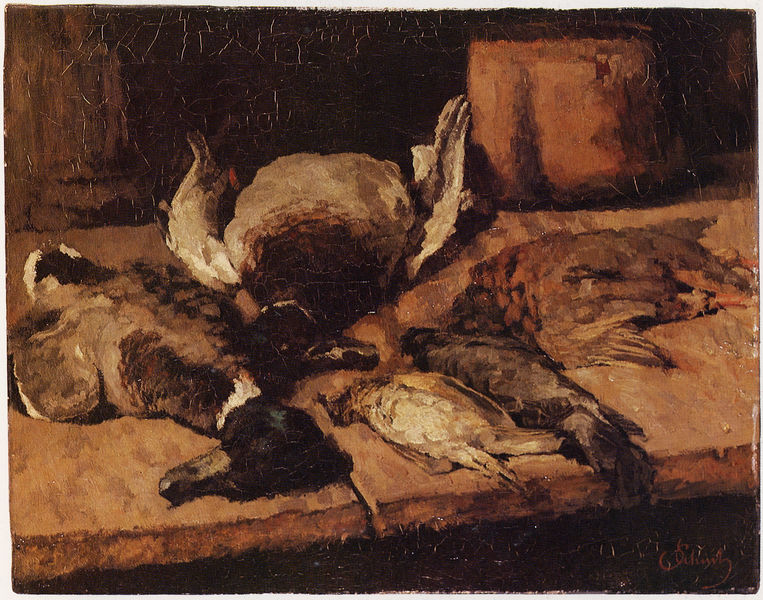
Titel: Wildenten und kleine Vögel
Künstler: Carl Schuch
Institution: Privatbesitz
Schlagwörter: dunkel, feder, flügel, gemälde, kopf, schatten, vogel, weiß, gelb, grün, ocker, braun, fenster, grau, hell, holz, licht, orange, raum, schwarz, strasse, säule, tisch, zimmer, rot, tier, tiere, beige, malerei, alt, regal, federn, gefieder, stein, steine, taube, tod, tot, bild, signatur, öl, vögel, boden, stilleben, stillleben, schwanz, ente, schnabel, pflaster, risse, mauer, enten, sepia, ölgemälde, querformat, essen, brot, platte, kante, holztisch, vanitas, tauben, brett, leichen, tote, erpel, schnäbel, chardin, tasche, tischplatte, jagd, holzbrett, küche, geflügel, spatz, beute, fasan, fuge, jagdstilleben, jagdstück, brauntöne, jagdbeute, platten, rebhuhn, huhn, umbra, ablage, sujet, taub, hühner, wildbret, hackklotz, wachtel, jagdtrophäe, schwarz7, jagdtrophäen, ärpel, beuet, krakelüren, gelfügel, fünf vögel